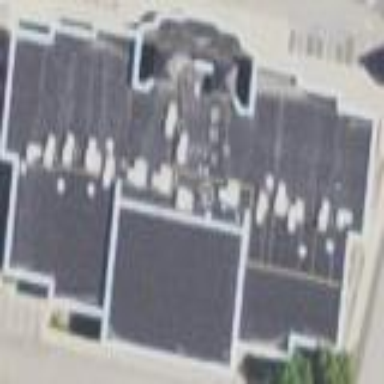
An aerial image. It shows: Commercial building.